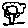
Label: tree